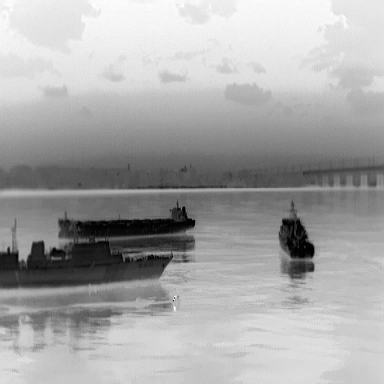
There are three objects shown in the infrared image, including two warships, and a liner.